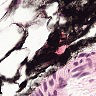
Metastatic tissue present: no